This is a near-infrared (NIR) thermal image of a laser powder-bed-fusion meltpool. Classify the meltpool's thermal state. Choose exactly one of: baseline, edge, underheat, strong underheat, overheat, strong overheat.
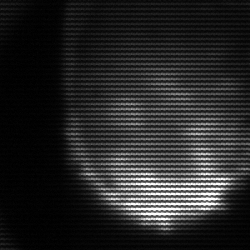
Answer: edge